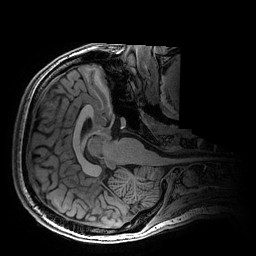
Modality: T1w
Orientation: axial
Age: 24
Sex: female
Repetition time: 0.0077 s
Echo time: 0.0034 s